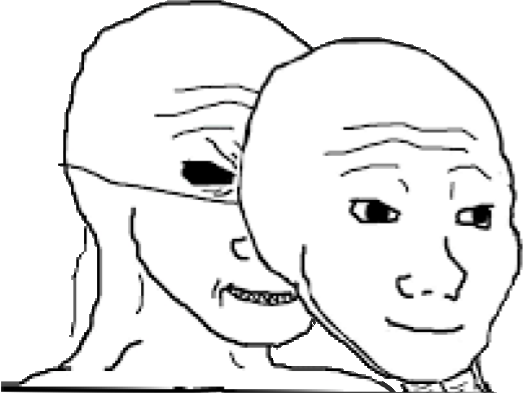
Label: 5_Oomer